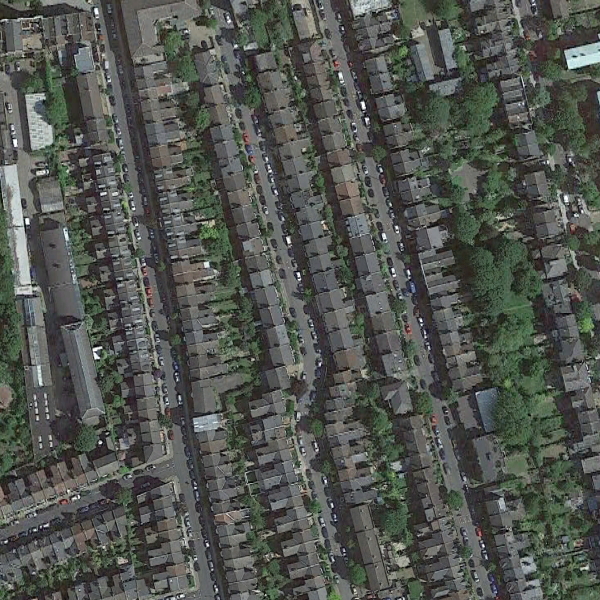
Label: DenseResidential